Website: lowes
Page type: address-validator
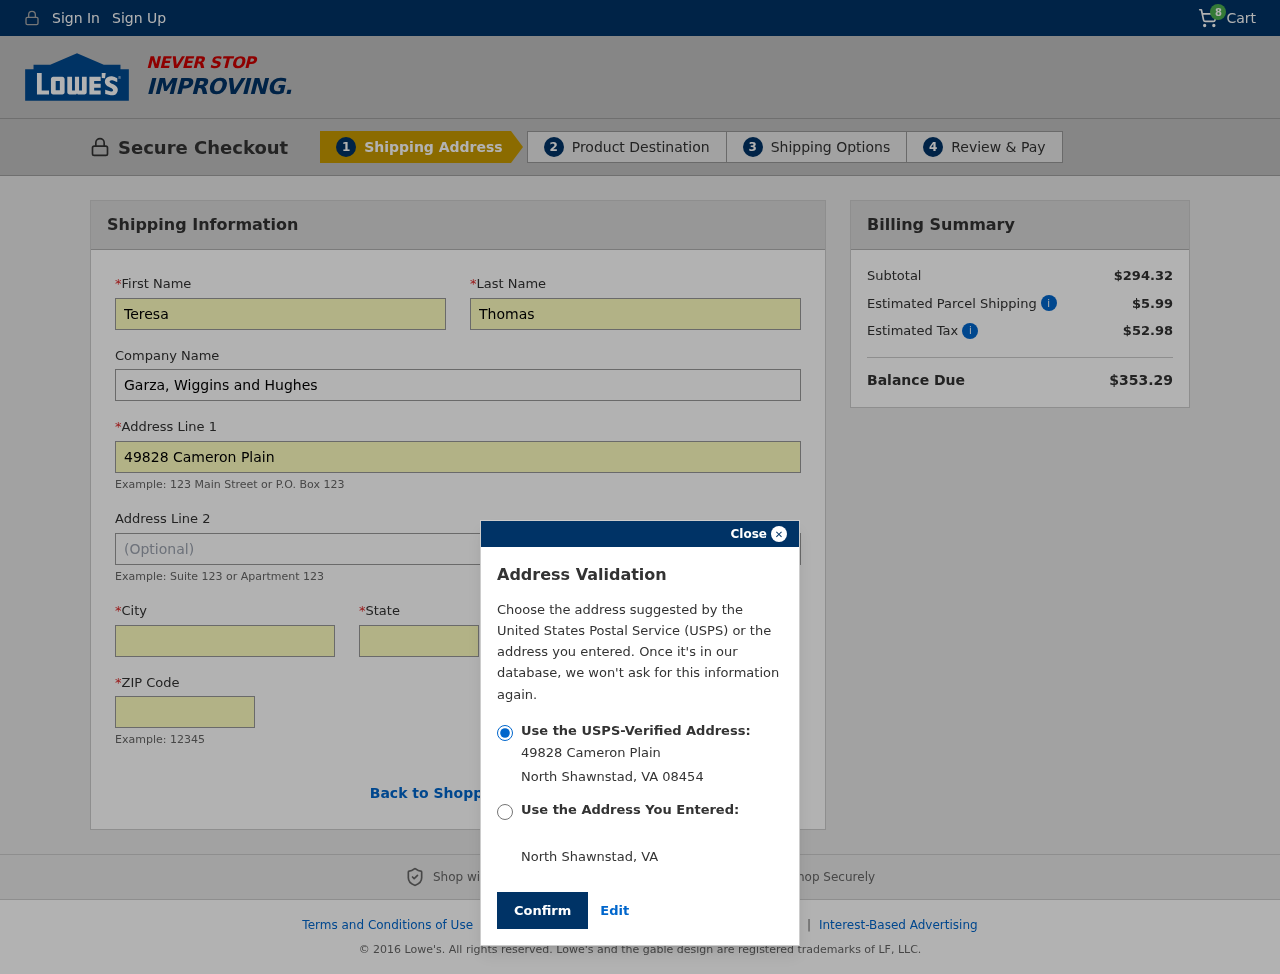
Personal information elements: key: PII_CITY
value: North Shawnstad
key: PII_COMPANY
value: Garza, Wiggins and Hughes
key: PII_FIRSTNAME
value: Teresa
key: PII_LASTNAME
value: Thomas
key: PII_POSTCODE
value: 08454
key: PII_STATE
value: Virginia
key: PII_STATE_ABBR
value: VA
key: PII_STREET
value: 49828 Cameron Plain
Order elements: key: ORDER_NUM_ITEMS
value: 8
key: ORDER_SUBTOTAL
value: $294.32
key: ORDER_SHIPPING_COST
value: $5.99
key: ORDER_TAX
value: $52.98
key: ORDER_TOTAL
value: $353.29